Question: Has anyone looked into implementing the <URL> pattern from Google's latest Material Design guide.
It's a recommended way that "illustrations and photographs may load and transition in three phases at staggered durations". Those being Opacity, Exposure and Saturation:

I'm currently using the Volley NetworkImageView (actually a derived class from this).
I'm sure it's got to be some variant of <URL>. I'm just not sure which classes/code to use for both the saturation and animation curves that are described.
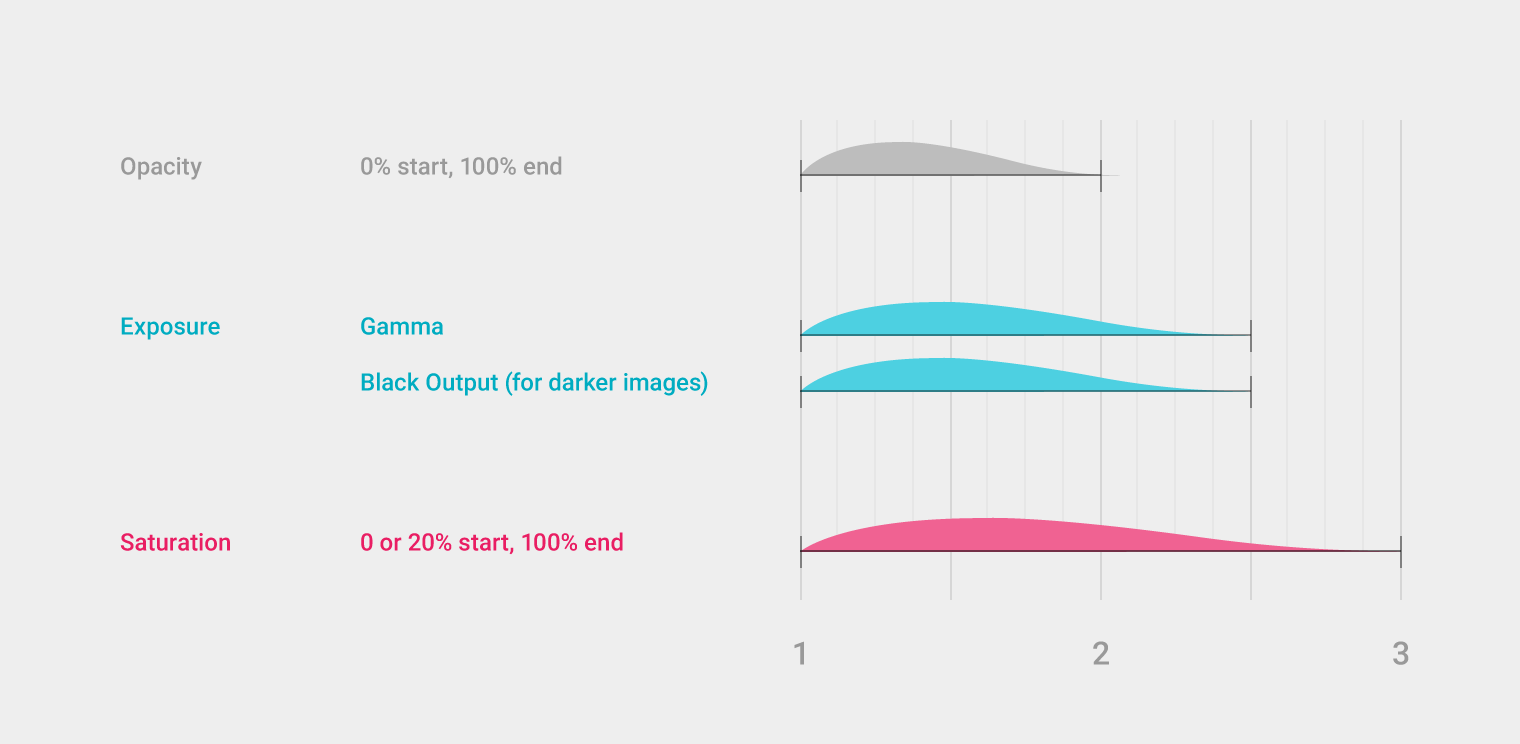
Answer: Since the previous answer shows an example written in C# and I was curious, I ported it to java. <URL>
> It outlines a 3-steps process where a combination of opacity, contrast/luminosity and saturation is used in concert to help salvage our poor users eyesight.
For a detailed explanation read <URL>.
## EDIT:
See, the excellent <URL> provided by @DavidCrawford.
BTW: I fixed the linked GitHubProject to support pre-Lollipop devices. (Since API Level 11)
## The Code
## AlphaSatColorMatrixEvaluator.java
'''
import android.animation.TypeEvaluator;
import android.graphics.ColorMatrix;
public class AlphaSatColorMatrixEvaluator implements TypeEvaluator {
private ColorMatrix colorMatrix;
float[] elements = new float[20];
public AlphaSatColorMatrixEvaluator() {
colorMatrix = new ColorMatrix ();
}
public ColorMatrix getColorMatrix() {
return colorMatrix;
}
@Override
public Object evaluate(float fraction, Object startValue, Object endValue) {
// There are 3 phases so we multiply fraction by that amount
float phase = fraction * 3;
// Compute the alpha change over period [0, 2]
float alpha = Math.min(phase, 2f) / 2f;
// elements [19] = (float)Math.round(alpha * 255);
elements [18] = alpha;
// We substract to make the picture look darker, it will automatically clamp
// This is spread over period [0, 2.5]
final int MaxBlacker = 100;
float blackening = (float)Math.round((1 - Math.min(phase, 2.5f) / 2.5f) * MaxBlacker);
elements [4] = elements [9] = elements [14] = -blackening;
// Finally we desaturate over [0, 3], taken from ColorMatrix.SetSaturation
float invSat = 1 - Math.max(0.2f, fraction);
float R = 0.213f * invSat;
float G = 0.715f * invSat;
float B = 0.072f * invSat;
elements[0] = R + fraction; elements[1] = G; elements[2] = B;
elements[5] = R; elements[6] = G + fraction; elements[7] = B;
elements[10] = R; elements[11] = G; elements[12] = B + fraction;
colorMatrix.set(elements);
return colorMatrix;
}
}
'''
## Here is how you can set it up:
'''
ImageView imageView = (ImageView)findViewById(R.id.imageView);
final BitmapDrawable drawable = (BitmapDrawable) getResources().getDrawable(R.drawable.image);
imageView.setImageDrawable(drawable);
AlphaSatColorMatrixEvaluator evaluator = new AlphaSatColorMatrixEvaluator ();
final ColorMatrixColorFilter filter = new ColorMatrixColorFilter(evaluator.getColorMatrix());
drawable.setColorFilter(filter);
ObjectAnimator animator = ObjectAnimator.ofObject(filter, "colorMatrix", evaluator, evaluator.getColorMatrix());
animator.addUpdateListener( new ValueAnimator.AnimatorUpdateListener() {
@Override
public void onAnimationUpdate(ValueAnimator animation) {
drawable.setColorFilter (filter);
}
});
animator.setDuration(1500);
animator.start();
'''
## And here is the result: